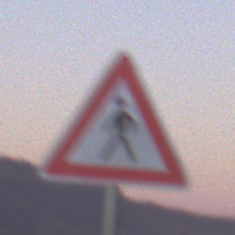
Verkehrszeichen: FussgaengerRechts
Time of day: Dusk
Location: Outdoor (Nature)
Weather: Clear
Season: NotSpecified
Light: Natural